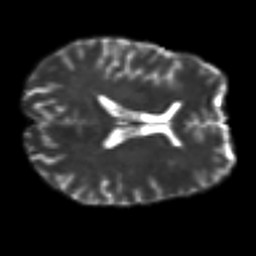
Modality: T2w
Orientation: axial
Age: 38
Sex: male
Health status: ill
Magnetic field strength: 3 T
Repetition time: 8.4 s
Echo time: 0.0926 s